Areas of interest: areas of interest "Cemetery"
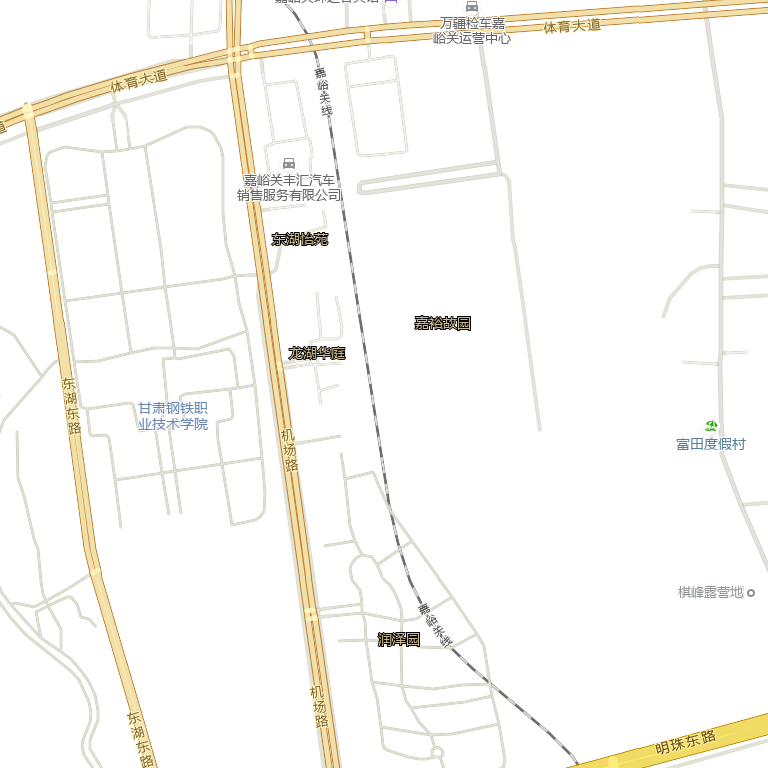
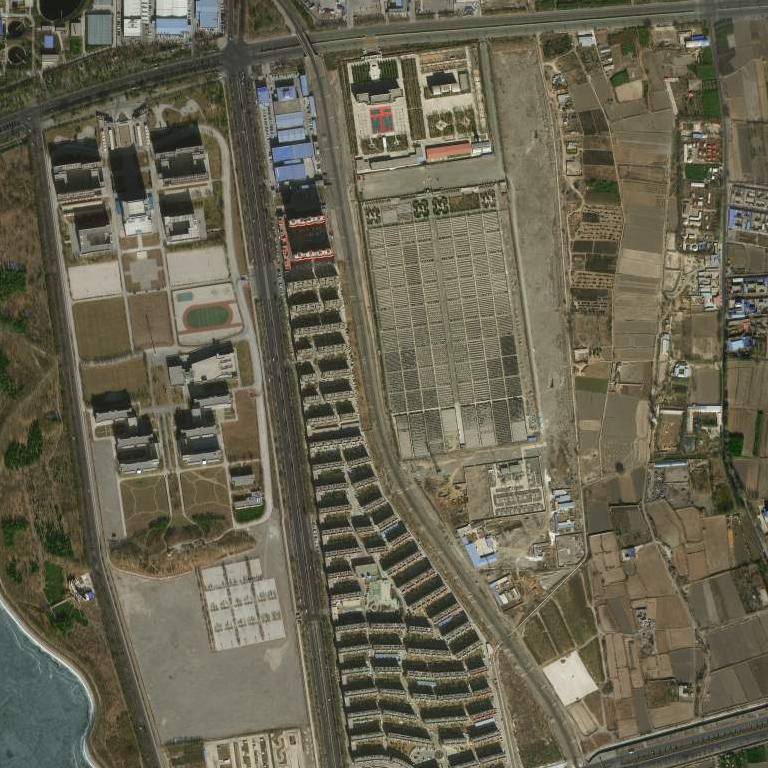